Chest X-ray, PA view. Patient: 49 years old, sex M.
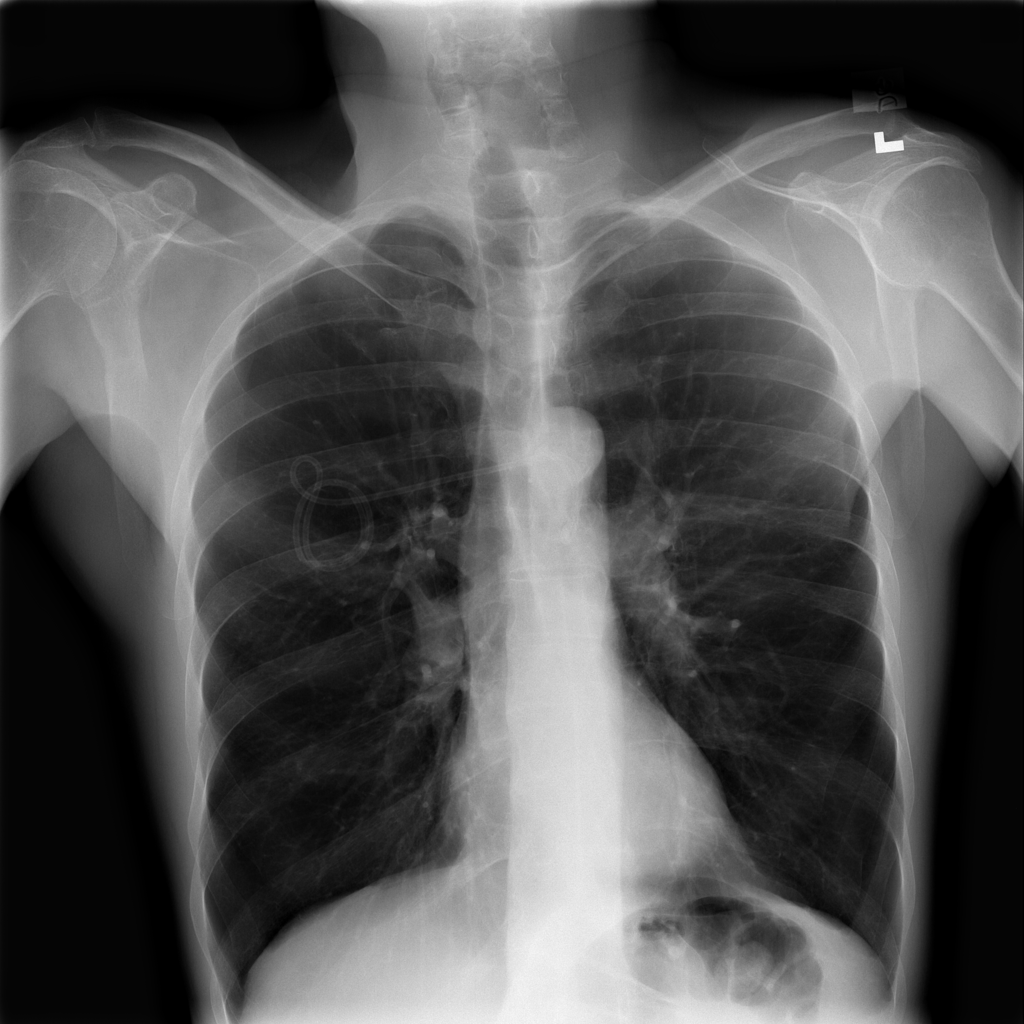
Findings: No Finding